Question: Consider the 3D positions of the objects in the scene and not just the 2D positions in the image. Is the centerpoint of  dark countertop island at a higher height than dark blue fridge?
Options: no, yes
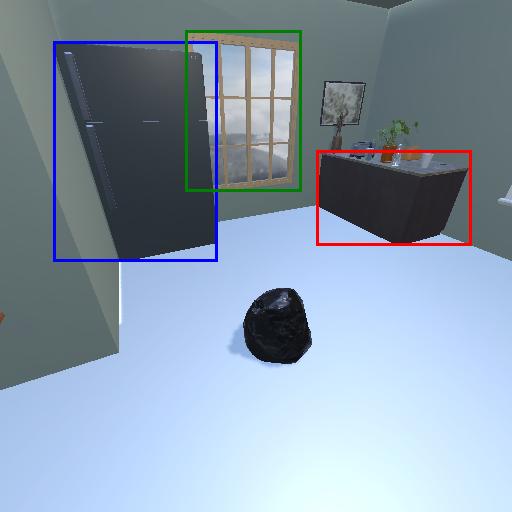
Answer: no